Field crop: tomato
Growth stage: 1
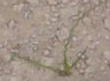
Species: cyperus